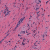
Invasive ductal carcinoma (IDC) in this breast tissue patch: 0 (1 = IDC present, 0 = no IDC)